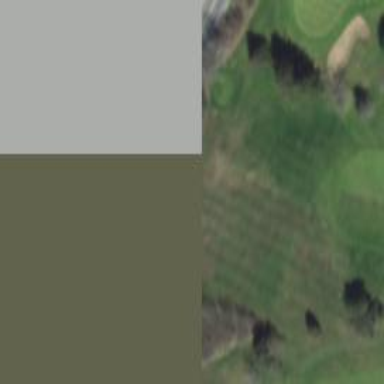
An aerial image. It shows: Grassy area designated as golf tee.